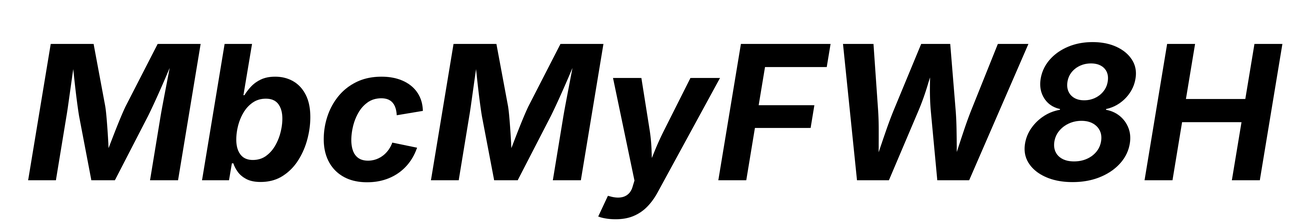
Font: Inter-Italic_Bold_Italic